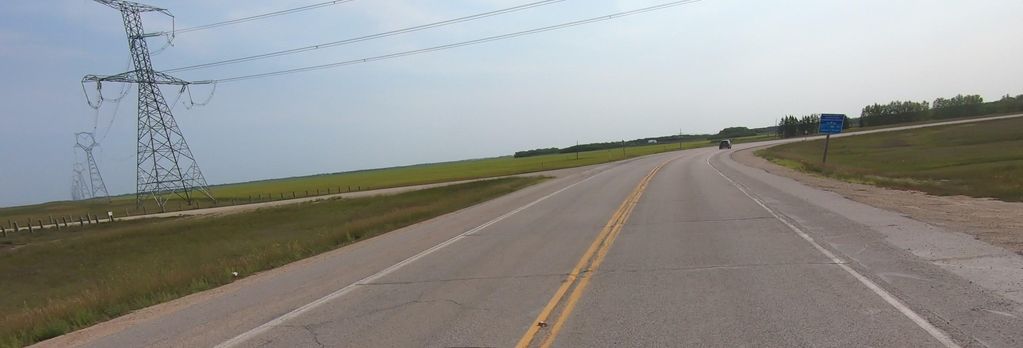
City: winnipeg